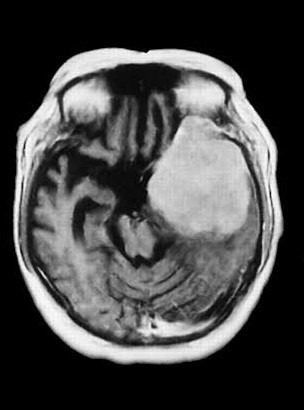
Label: meningioma